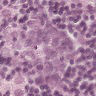
Metastatic tissue present: yes